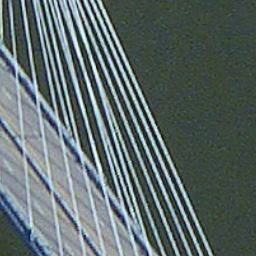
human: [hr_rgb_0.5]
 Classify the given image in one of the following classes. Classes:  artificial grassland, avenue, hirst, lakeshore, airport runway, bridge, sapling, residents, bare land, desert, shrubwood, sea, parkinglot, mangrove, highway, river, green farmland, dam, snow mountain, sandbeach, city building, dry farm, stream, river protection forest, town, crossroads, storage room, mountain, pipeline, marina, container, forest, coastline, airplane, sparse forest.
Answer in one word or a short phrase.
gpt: bridge